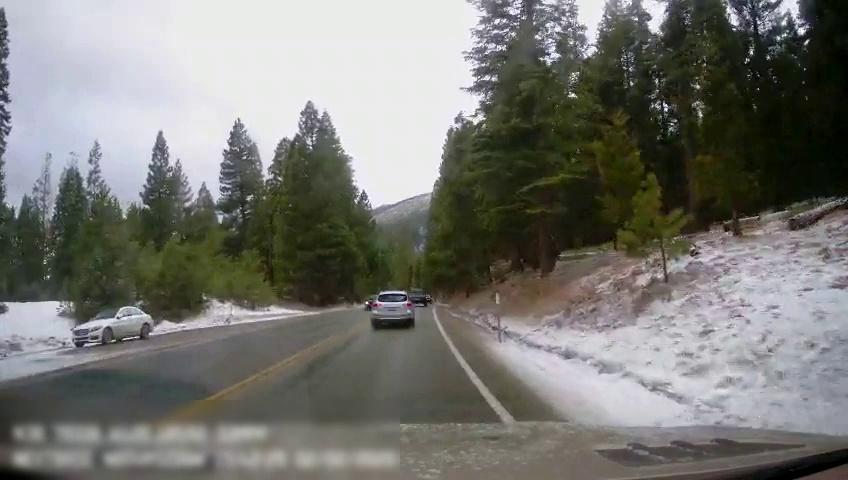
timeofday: Day
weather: Cloudy
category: Drivable Space
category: Vehicles | Car
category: Vehicles | Truck
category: Vehicles | Car
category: Vehicles | Car
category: Vehicles | Car
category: Lanes | Current Lane
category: Lanes | Current Lane
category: Lanes | Opposite Lane
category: Lanes | Opposite Lane